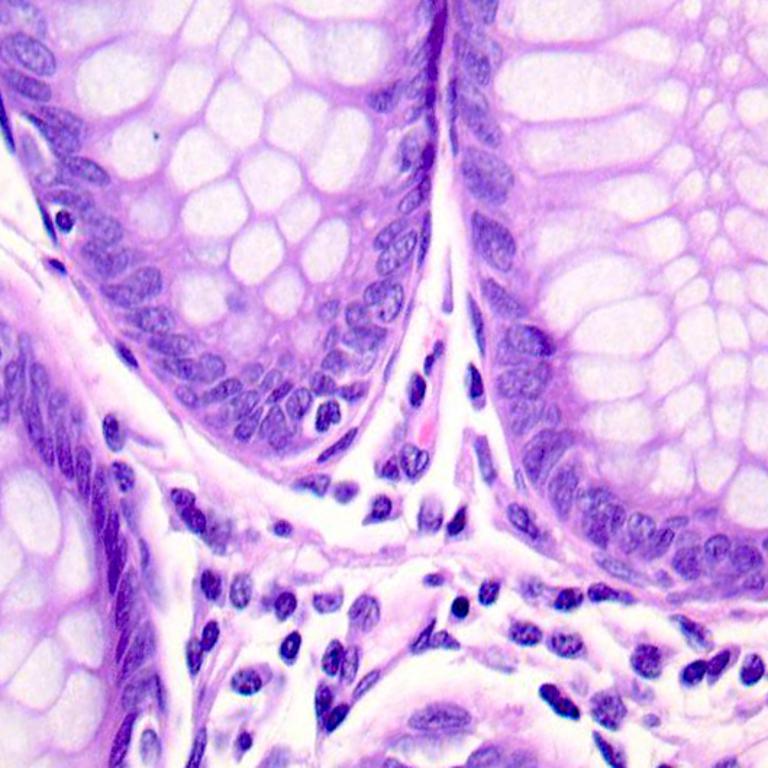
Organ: colon
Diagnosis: benign